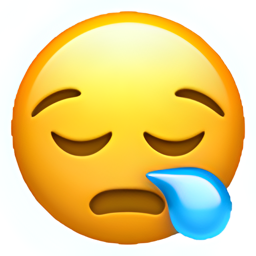
Name: sleepy face
Emoji: 😪
Group: Smileys & Emotion
Sub-group: face-sleepy